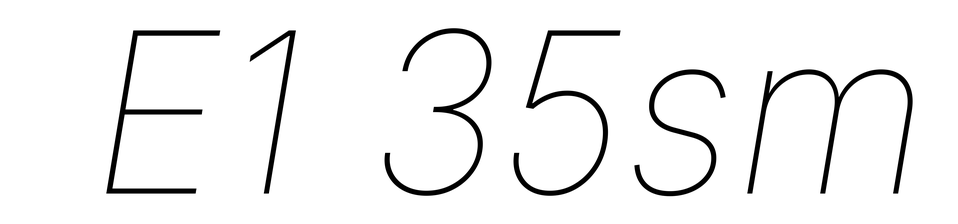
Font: Inter-Italic_Thin_Italic